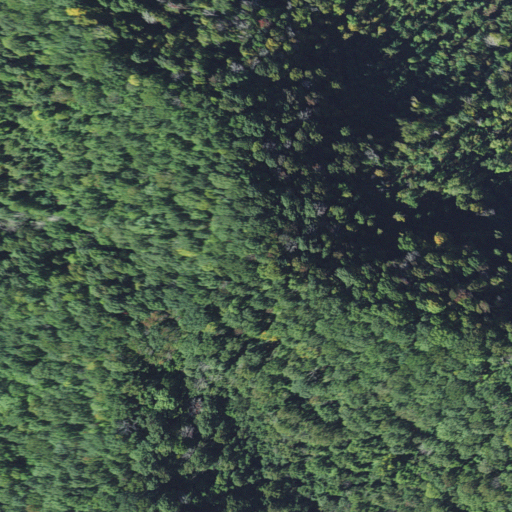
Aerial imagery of mountain in North Carolina named Sally Mountain containing only deciduous forest